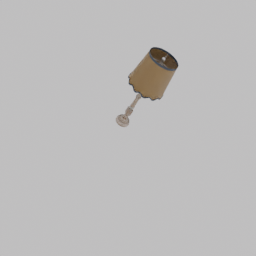
Label: lighting